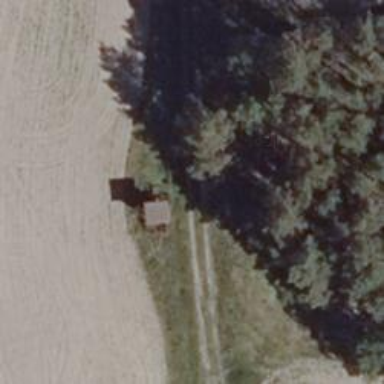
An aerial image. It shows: Hunting stand.